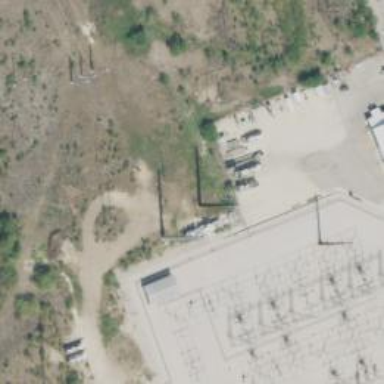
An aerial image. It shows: Power tower.